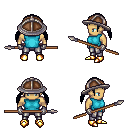
a pixel art fantasy rpg character, male body template, human, tanned skin, teal sleeveless shirt, metal pants, raven twin-tailed hairstyle, chain helm, metal gloves, gold boots, spear, four views (front, back, left, right), 2x2 character sprite sheet, small pixel art, hard edges, no anti-aliasing